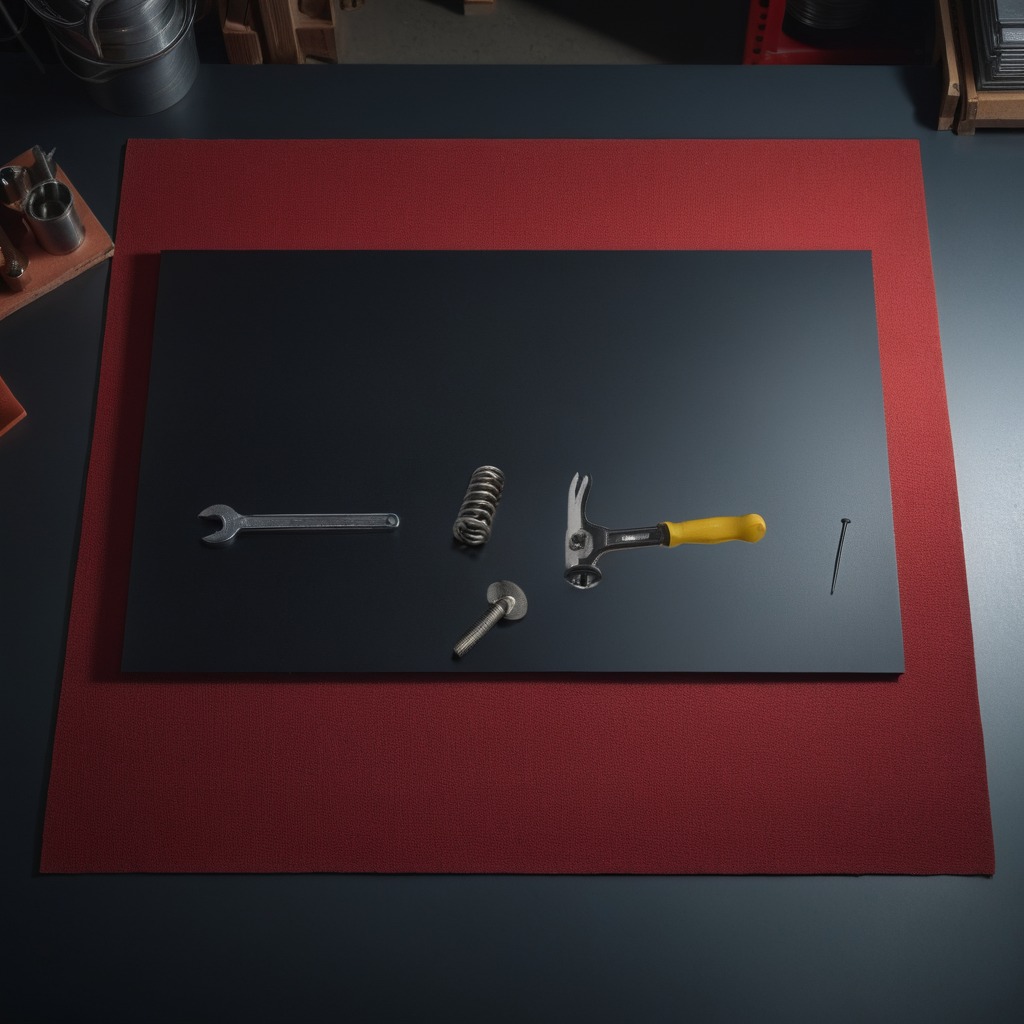
A metal machine screw, an iron nail, a hammer, a coiled metal spring, and a wrench are lying on the granite tabletop.